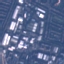
Land use / land cover: Industrial